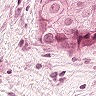
Metastatic tissue present: yes